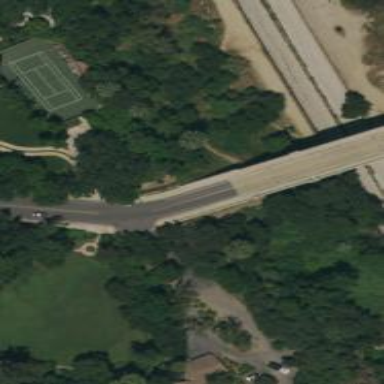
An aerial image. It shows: Tertiary road passing over bridge.